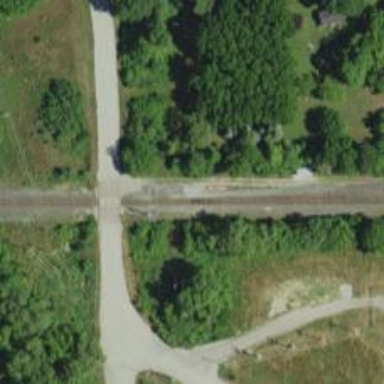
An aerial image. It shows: Railway spur junction.